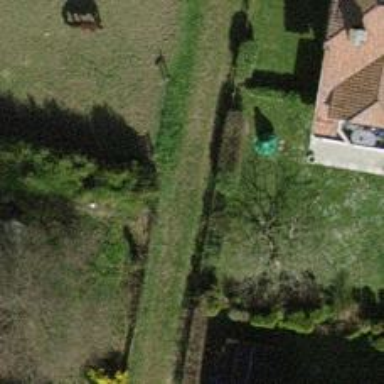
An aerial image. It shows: Hedge acting as barrier.